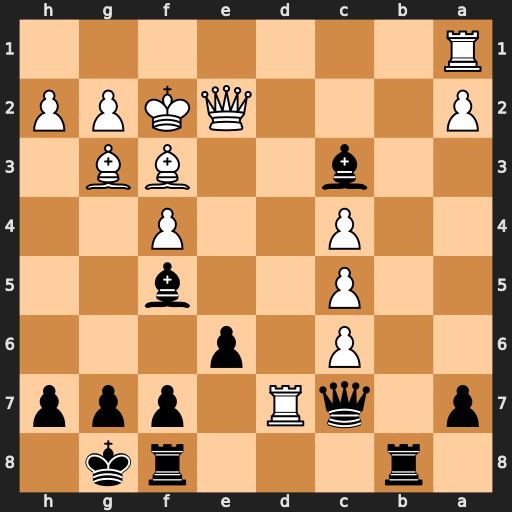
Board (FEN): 1r3rk1/p1qR1ppp/2P1p3/2P2b2/2P2P2/2b2BB1/P3QKPP/R7
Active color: b
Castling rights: -
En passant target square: -
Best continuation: Qa5 Rad1 Rb2 Kf1 Rxe2